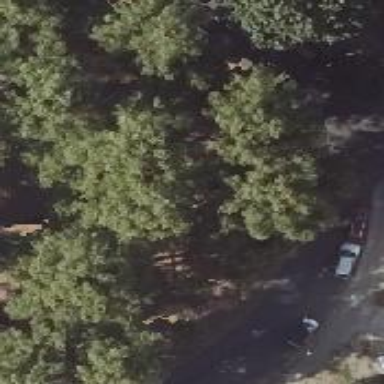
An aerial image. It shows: Deciduous broadleaved tree in park.